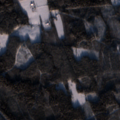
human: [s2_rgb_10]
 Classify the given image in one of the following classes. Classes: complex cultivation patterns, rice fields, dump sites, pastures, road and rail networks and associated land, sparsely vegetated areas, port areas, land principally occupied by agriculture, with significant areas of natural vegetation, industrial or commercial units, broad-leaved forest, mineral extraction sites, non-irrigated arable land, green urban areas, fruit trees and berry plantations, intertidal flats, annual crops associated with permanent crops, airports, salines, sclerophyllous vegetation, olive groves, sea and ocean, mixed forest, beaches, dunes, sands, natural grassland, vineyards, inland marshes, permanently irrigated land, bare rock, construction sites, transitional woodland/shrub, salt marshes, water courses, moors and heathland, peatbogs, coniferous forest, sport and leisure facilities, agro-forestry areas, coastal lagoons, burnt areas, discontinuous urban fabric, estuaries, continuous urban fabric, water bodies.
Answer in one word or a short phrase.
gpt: coniferous forest, mixed forest, transitional woodland/shrub